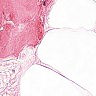
Metastatic tissue present: no